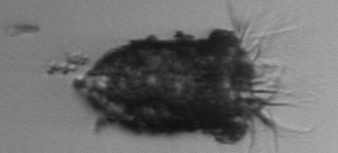
Label: Tintinnopsis